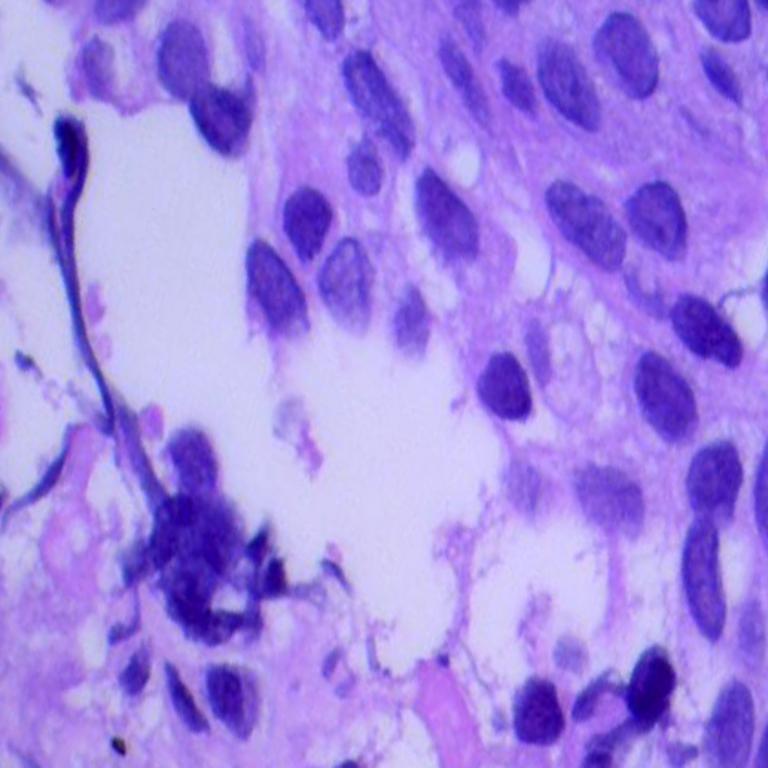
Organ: lung
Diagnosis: squamous carcinomas